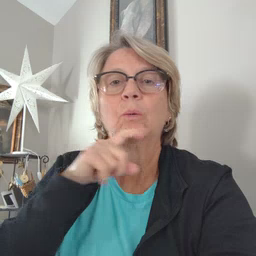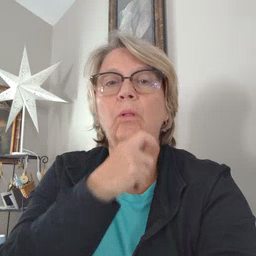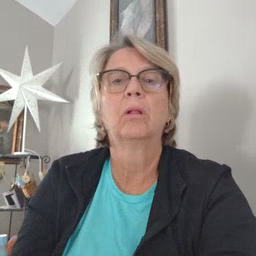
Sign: cereal